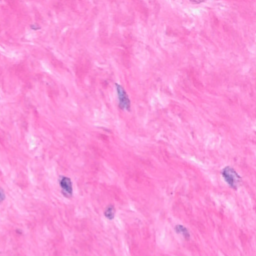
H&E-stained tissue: Breast